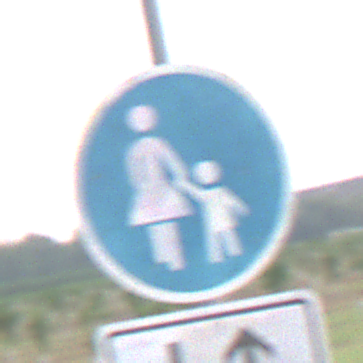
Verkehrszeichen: Gehweg
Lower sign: RichtungsangabeDurchPfeile8
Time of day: SunriseSunset
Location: Outdoor (Nature)
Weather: PartlyCloudy
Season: NotSpecified
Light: Natural